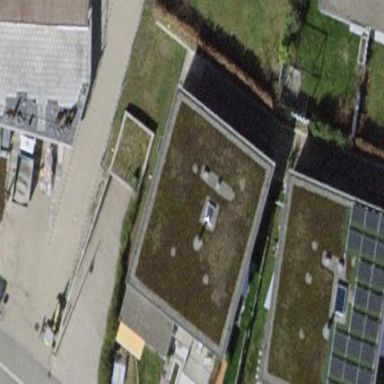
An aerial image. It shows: Building with flat roof.